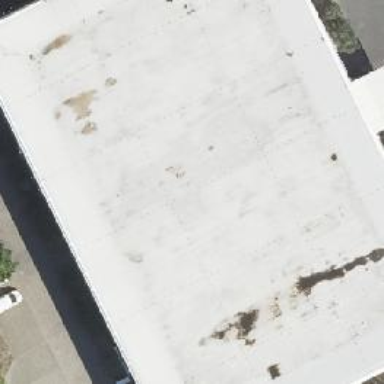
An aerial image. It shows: Warehouse.